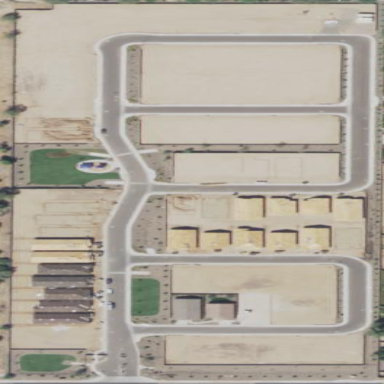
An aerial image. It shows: Gated residential area.